Question: I am trying to implement 'didReceiveRemoteNotification' method. When I receive a push notification I want to show a specific view. My app is using 'UITabbarController' as root view controller and 'UINavigationController' as its children:

and here is my appdelegate:
'''
- (void)application:(UIApplication *)application didReceiveRemoteNotification:(NSDictionary *)userInfo {
UINavigationController *navController = (UINavigationController *)[[((UITabBarController *)self.window.rootViewController) viewControllers] objectAtIndex:2];
NSString * storyboardName = @"others";
UIStoryboard *storyboard = [UIStoryboard storyboardWithName:storyboardName bundle: nil];
UIViewController *vc = [storyboard instantiateViewControllerWithIdentifier:@"BusinessAccountView"];
[navController pushViewController:vc animated:YES];
[PFPush handlePush:userInfo];
}
'''
Unfortunately the code does not work. It works if I change '[navController pushViewController:vc animated:YES]' to '[navController presentViewController:vc animated:YES]', but I will lose my navigation bar.
Does anyone have an idea how to do this?
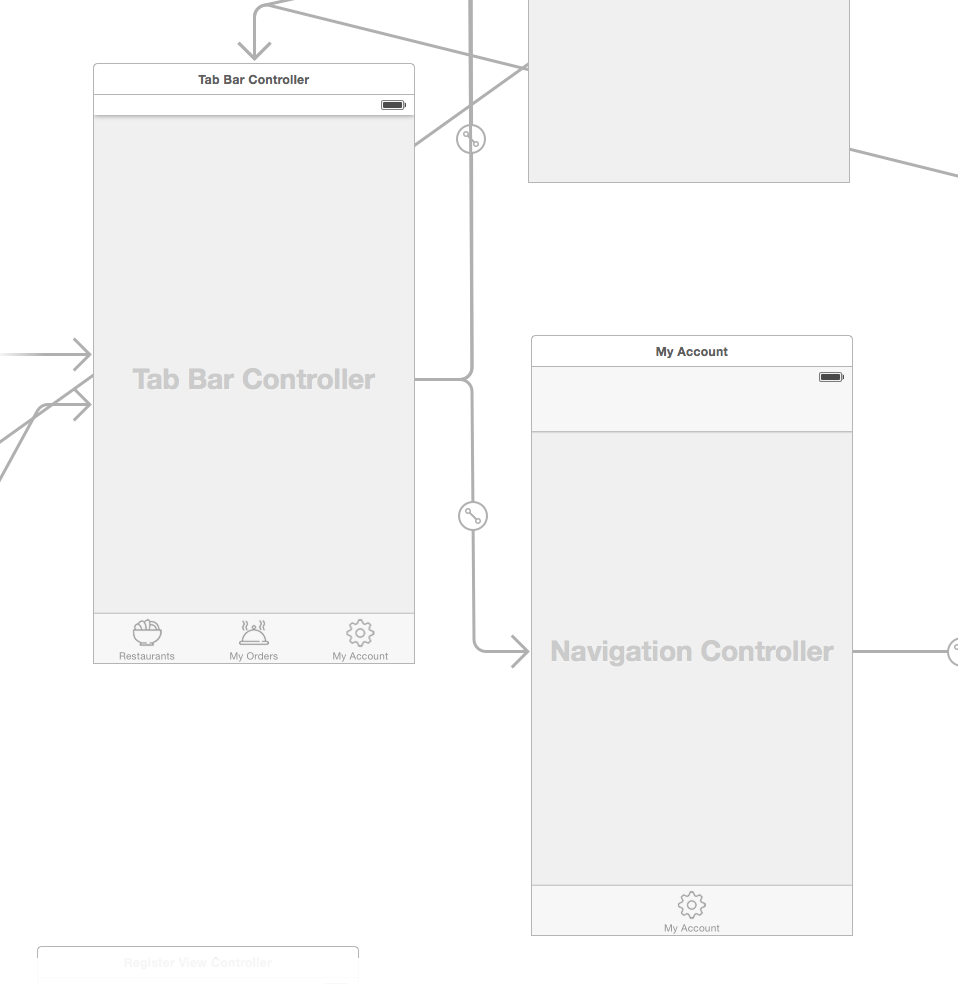
Answer: It's a stepwise solution.
- 'setSelectedIndex''setSelectedViewController'- 'rootViewController''UINavigationController'-
Sample code:
'''
- (void)application:(UIApplication *)application didReceiveRemoteNotification:(NSDictionary *)userInfo {
UITabBarController* tabController = self.window.rootViewController;
if (tabController.selectedIndex != 2) [tabController setSelectedIndex:2];
UINavigationController *navController = tabController.selectedViewController;
NSString * storyboardName = @"others";
UIStoryboard *storyboard = [UIStoryboard storyboardWithName:storyboardName bundle: nil];
UIViewController *vc = [storyboard instantiateViewControllerWithIdentifier:@"BusinessAccountView"];
[navController pushViewController:vc animated:YES];
[PFPush handlePush:userInfo];
}
'''